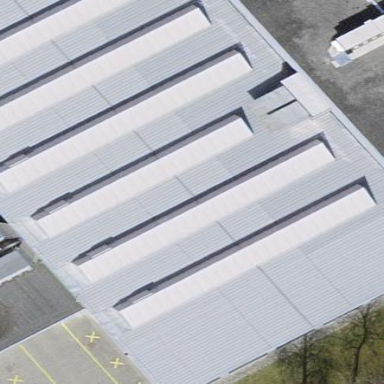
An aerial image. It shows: Industrial building.